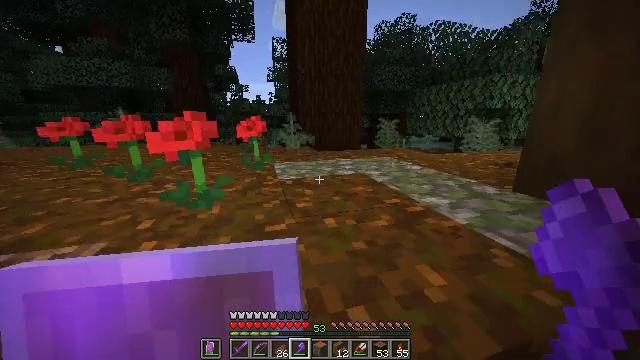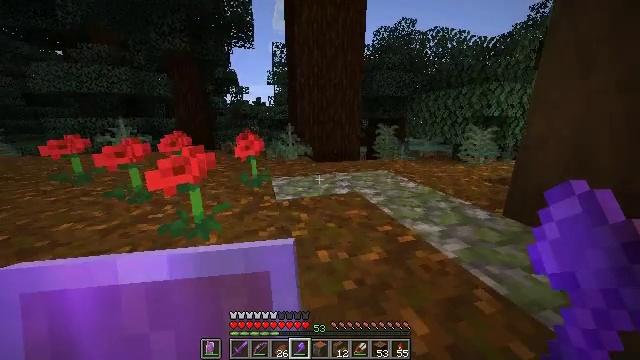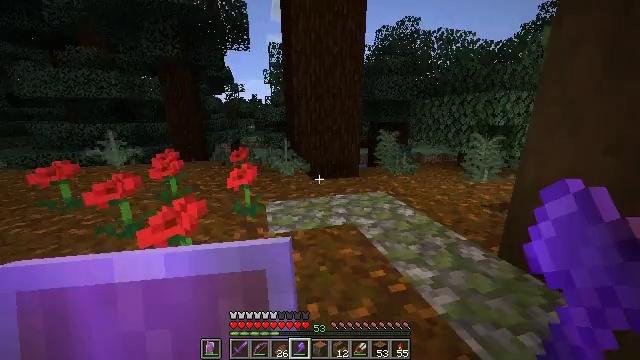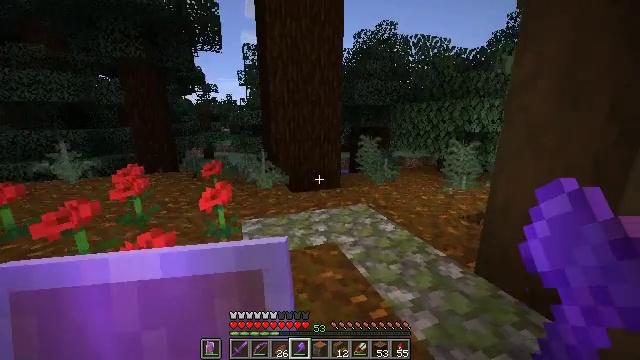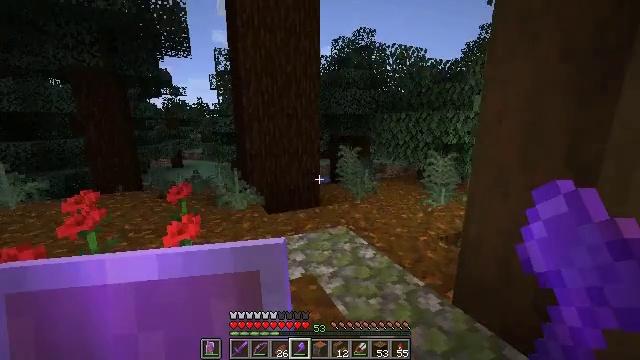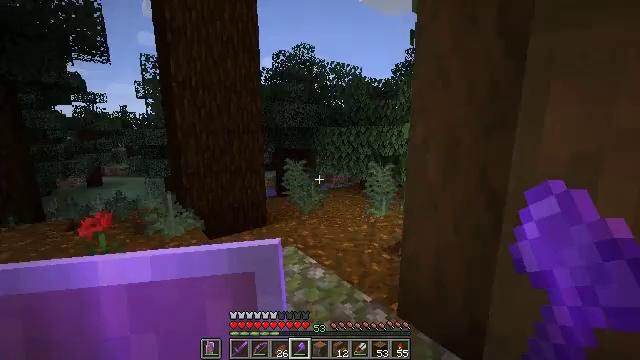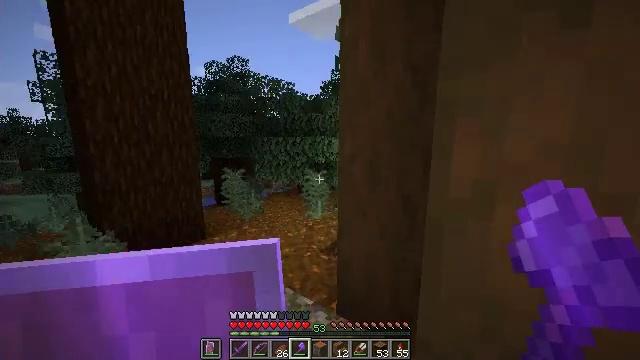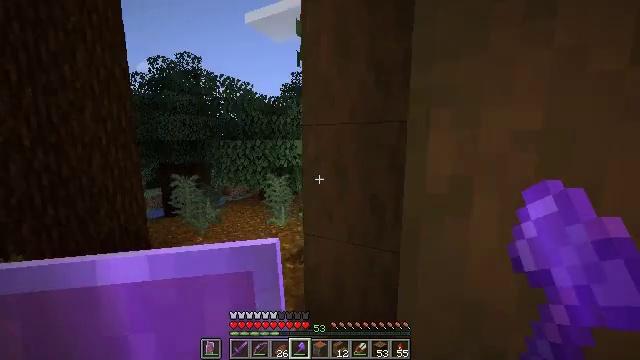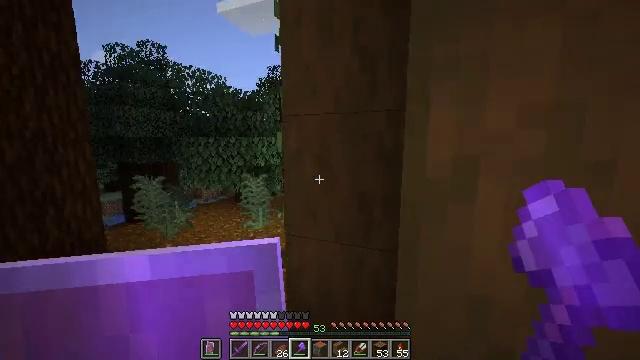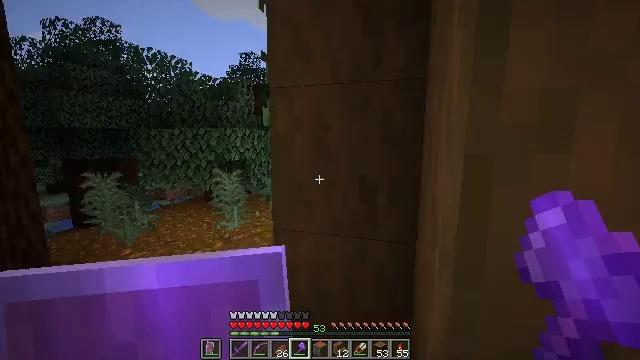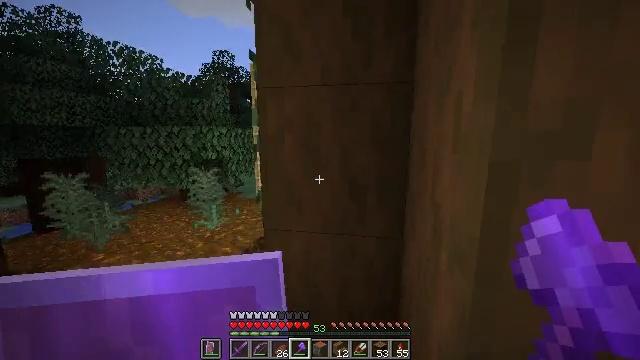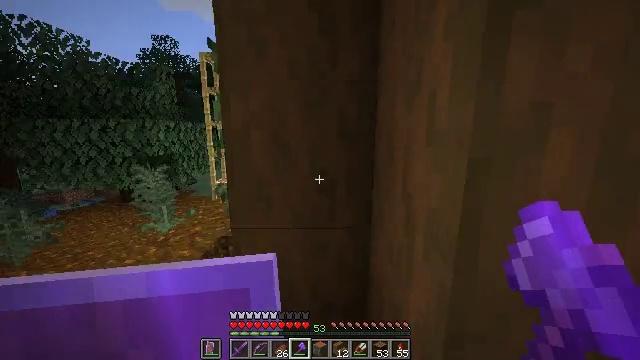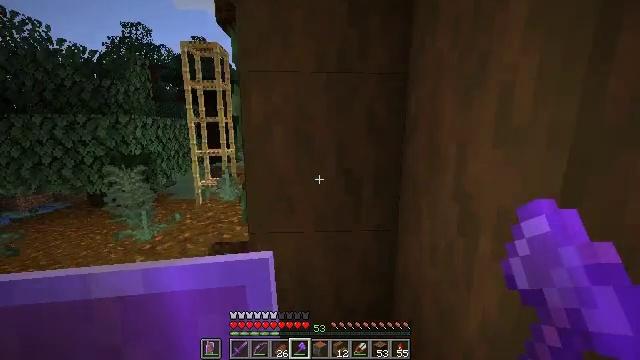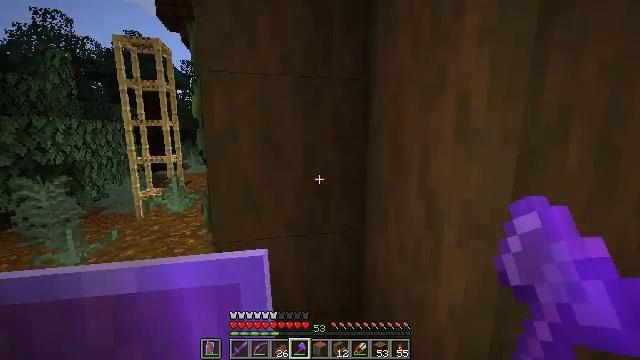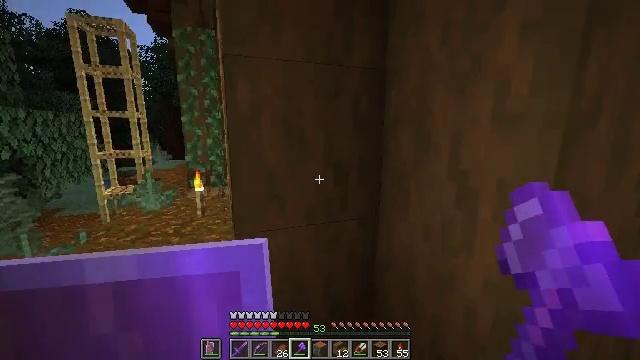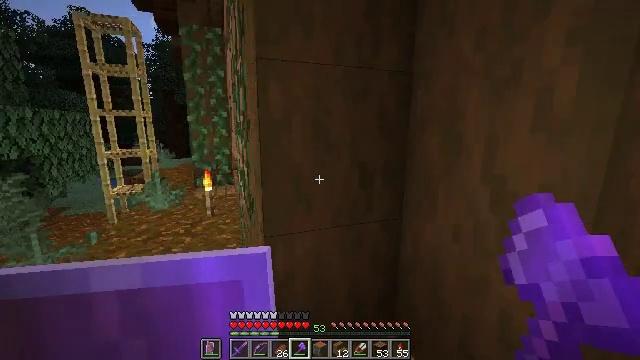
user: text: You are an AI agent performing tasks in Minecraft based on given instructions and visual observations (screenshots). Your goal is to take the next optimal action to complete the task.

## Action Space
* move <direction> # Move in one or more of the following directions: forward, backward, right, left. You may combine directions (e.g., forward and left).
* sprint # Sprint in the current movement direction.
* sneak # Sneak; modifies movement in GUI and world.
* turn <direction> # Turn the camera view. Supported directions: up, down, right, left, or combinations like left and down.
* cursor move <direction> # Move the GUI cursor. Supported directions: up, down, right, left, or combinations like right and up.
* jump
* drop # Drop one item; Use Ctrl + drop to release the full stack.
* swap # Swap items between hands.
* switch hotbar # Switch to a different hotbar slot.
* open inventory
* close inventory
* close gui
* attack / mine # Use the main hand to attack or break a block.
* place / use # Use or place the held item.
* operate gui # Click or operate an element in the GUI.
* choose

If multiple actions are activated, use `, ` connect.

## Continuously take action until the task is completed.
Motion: motion action
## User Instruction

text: Collect stripped acacia log by attacking it.
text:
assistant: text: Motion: move forward, sprint, jump
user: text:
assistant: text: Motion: move forward, sprint, jump
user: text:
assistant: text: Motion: move forward, sprint, turn right, jump
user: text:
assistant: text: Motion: move forward, sprint, turn right and up, jump
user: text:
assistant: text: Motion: move forward, sprint, turn right and up
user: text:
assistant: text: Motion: move forward, sprint, turn right
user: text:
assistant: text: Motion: move forward and move left, turn right and up
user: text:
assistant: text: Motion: move left, turn right
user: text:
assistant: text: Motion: move left, turn right
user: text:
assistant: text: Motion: move left, turn right
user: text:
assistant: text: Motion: move left, turn right and down
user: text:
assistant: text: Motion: move left, turn right
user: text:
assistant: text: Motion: move left, turn right and up
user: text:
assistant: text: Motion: move left, turn right and down
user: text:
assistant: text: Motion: move left
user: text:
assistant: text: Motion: move left
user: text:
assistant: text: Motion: move left
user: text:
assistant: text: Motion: move back and move left
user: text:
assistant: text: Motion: move back
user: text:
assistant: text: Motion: move back
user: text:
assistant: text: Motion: move back
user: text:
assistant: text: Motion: move back
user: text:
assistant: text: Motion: move back, turn right
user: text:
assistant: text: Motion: move back, turn right
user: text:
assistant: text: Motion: move back, turn right
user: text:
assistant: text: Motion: move back
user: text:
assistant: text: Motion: no_op
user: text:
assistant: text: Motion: no_op
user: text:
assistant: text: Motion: no_op
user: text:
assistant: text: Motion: no_op